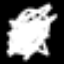
Label: octagon